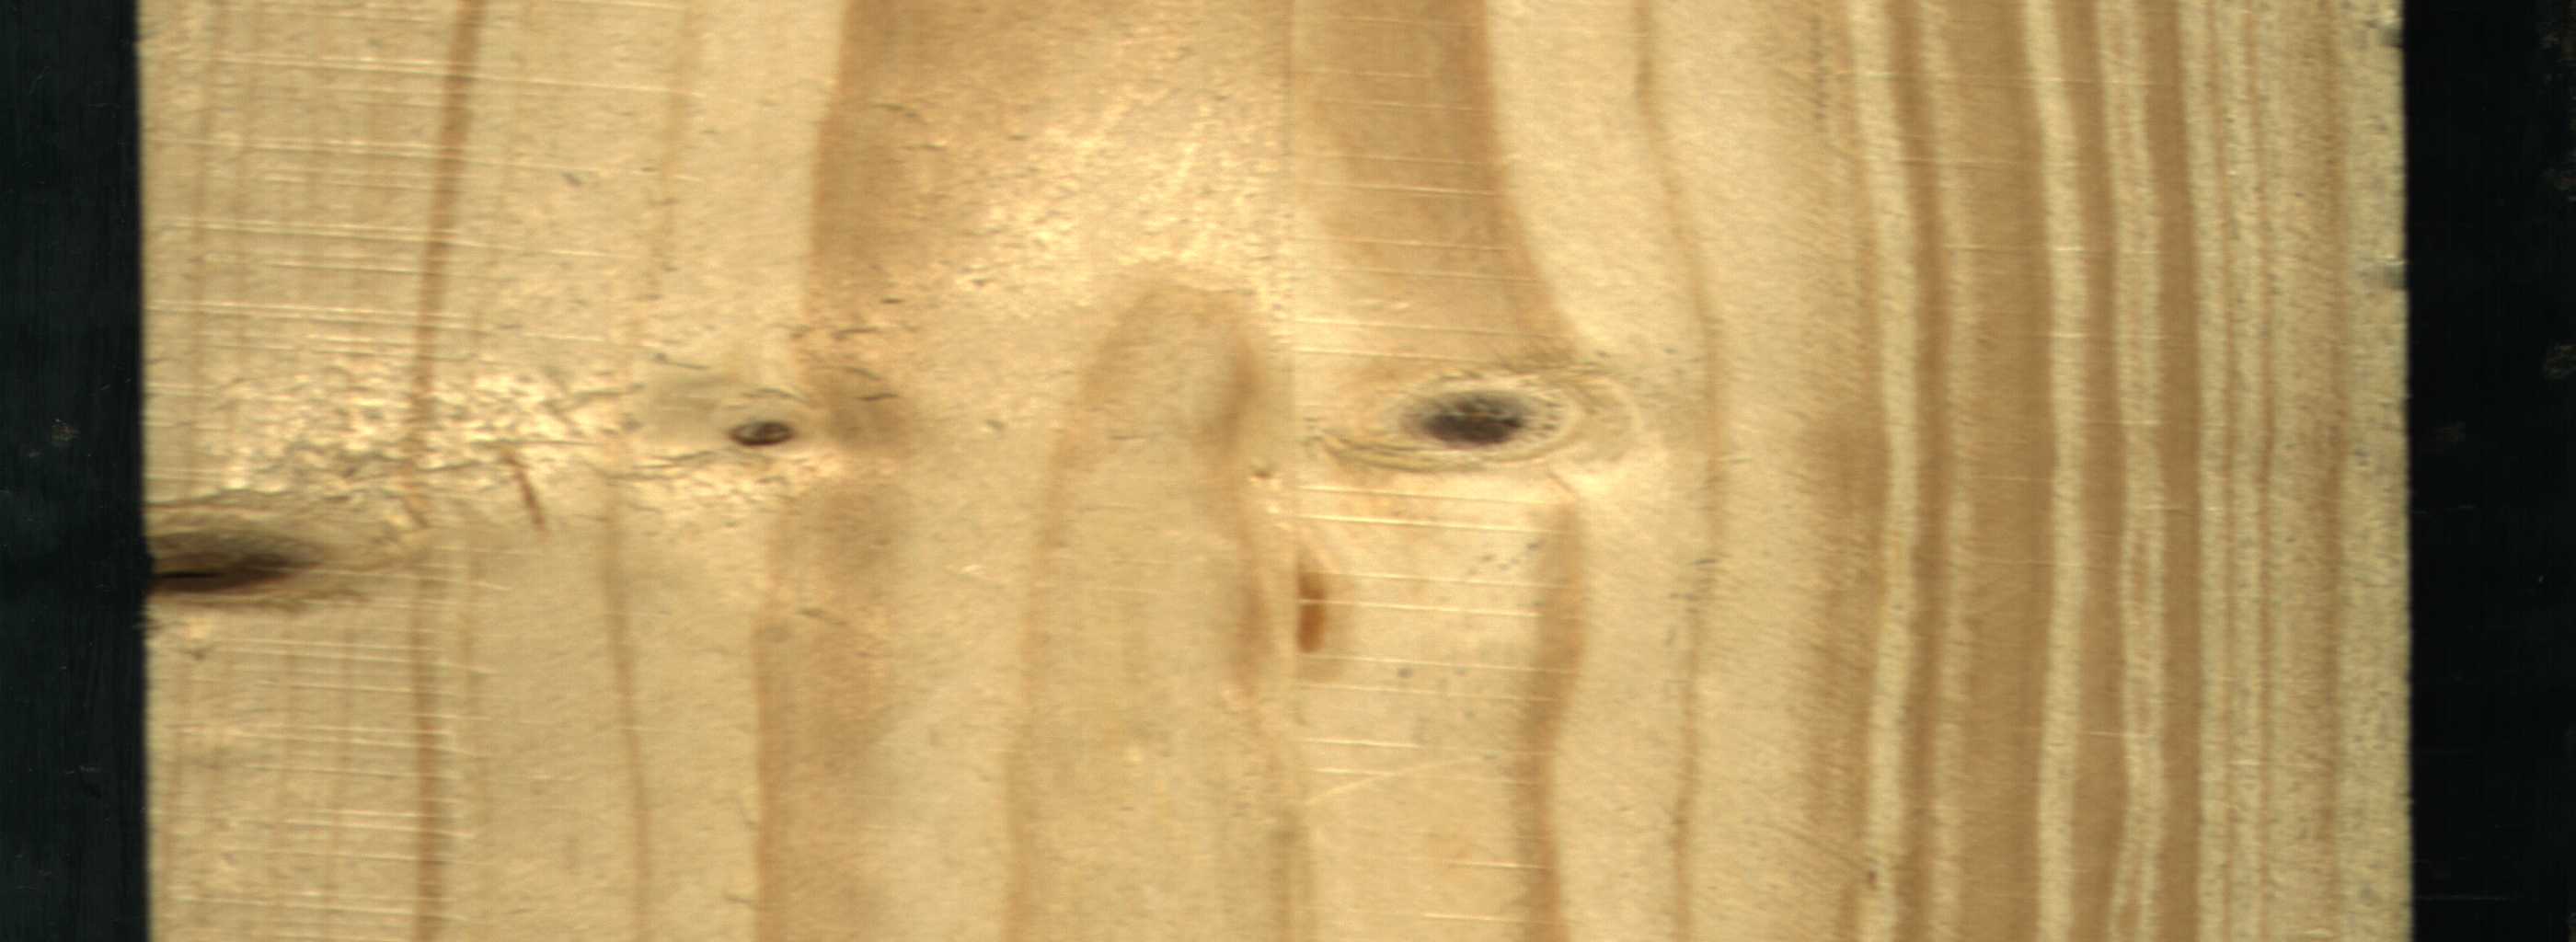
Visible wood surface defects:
resin
Dead_Knot
Live_Knot
Live_Knot